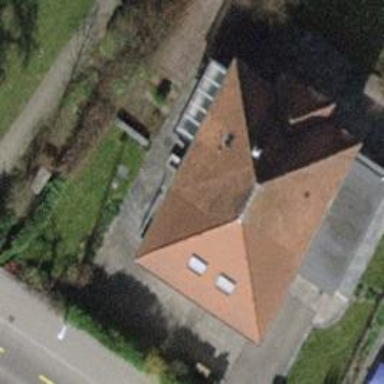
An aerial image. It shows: Detached building with hipped roof.